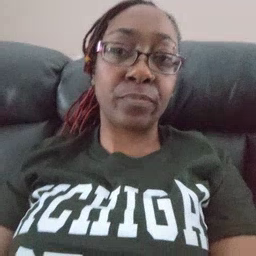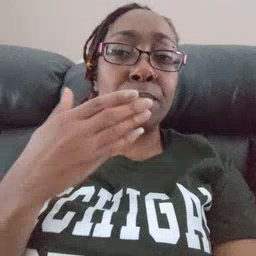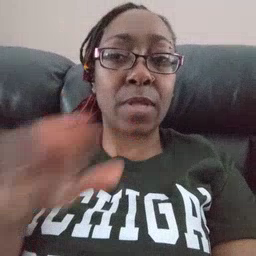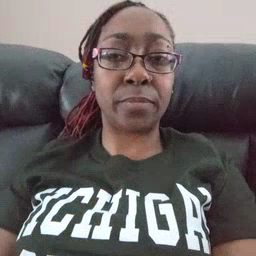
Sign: bad